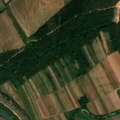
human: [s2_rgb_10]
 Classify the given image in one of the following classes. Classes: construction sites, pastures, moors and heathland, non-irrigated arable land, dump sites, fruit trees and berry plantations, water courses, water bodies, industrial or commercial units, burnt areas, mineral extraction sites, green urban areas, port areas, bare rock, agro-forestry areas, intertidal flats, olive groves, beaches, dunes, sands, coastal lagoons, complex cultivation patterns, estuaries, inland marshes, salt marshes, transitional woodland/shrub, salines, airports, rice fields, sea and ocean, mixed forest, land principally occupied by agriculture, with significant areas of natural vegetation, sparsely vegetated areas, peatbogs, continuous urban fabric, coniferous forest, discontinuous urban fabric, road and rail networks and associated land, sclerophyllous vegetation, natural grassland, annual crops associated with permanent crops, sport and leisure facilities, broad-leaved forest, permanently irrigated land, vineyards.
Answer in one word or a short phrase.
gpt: non-irrigated arable land, broad-leaved forest, transitional woodland/shrub, water courses